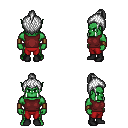
a pixel art fantasy rpg character, male body template, orc, green skin, maroon sleeveless shirt, red pants, white short topknot hairstyle, leather bracers, black shoes, four views (front, back, left, right), 2x2 character sprite sheet, small pixel art, hard edges, no anti-aliasing